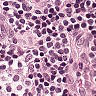
Metastatic tissue present: no